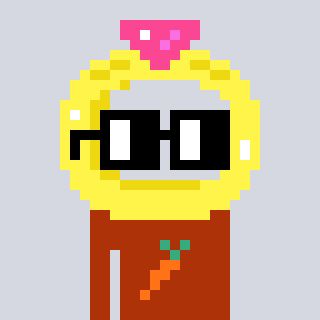
a pixel art character with square black glasses, a ring-shaped head and a hotbrown-colored body on a cool background